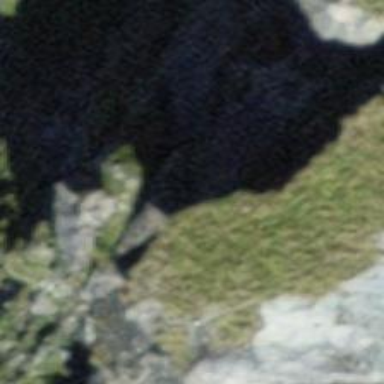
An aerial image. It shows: Natural cliff.